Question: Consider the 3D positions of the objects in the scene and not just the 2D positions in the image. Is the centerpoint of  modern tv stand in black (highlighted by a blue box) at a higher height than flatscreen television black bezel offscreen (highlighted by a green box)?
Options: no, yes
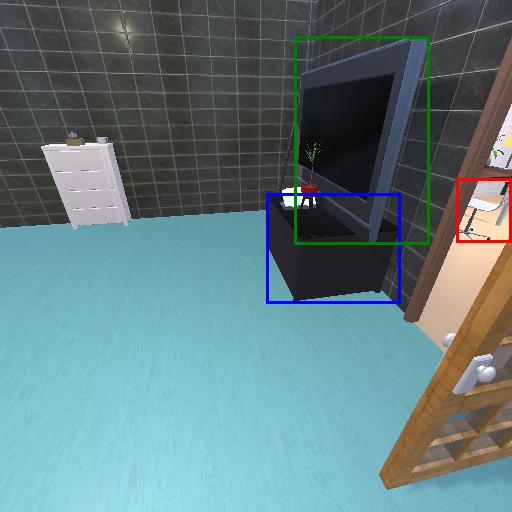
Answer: no